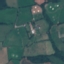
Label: Pasture